Question: So I am doing some basic data processing. in the 'updated_at' column I am getting same value shown multiple times. How do I delete all of them except one? Hope the picture helps. let me know if you guys need more clarification.
'''
df = df.set_index("updated_at")
new_df = df.where(~df.apply(pd.Series.duplicated, 1), "").reset_index()
'''
I tried the code above but didnt works
[picture]

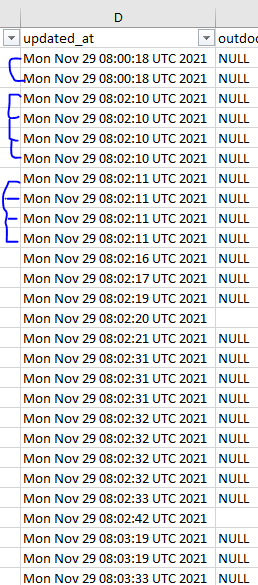
Answer: '''
import pandas as pd
df = pd.read_csv(filepath)
new_df = df.drop_duplicates(subset=['updated_at'])
new_df
'''